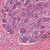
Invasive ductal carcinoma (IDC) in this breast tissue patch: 0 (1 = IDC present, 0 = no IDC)